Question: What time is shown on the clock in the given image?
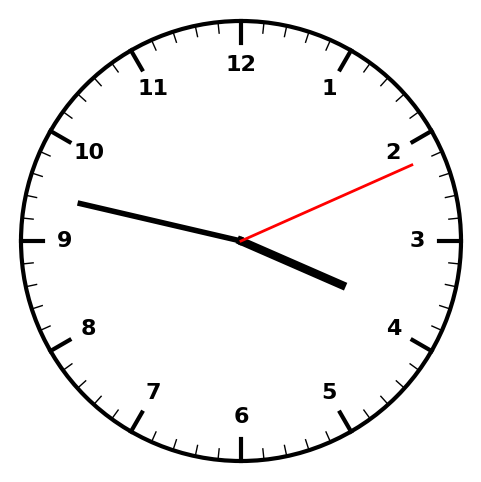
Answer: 03:47:11